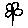
Label: flower